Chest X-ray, PA view. Patient: 71 years old, sex F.
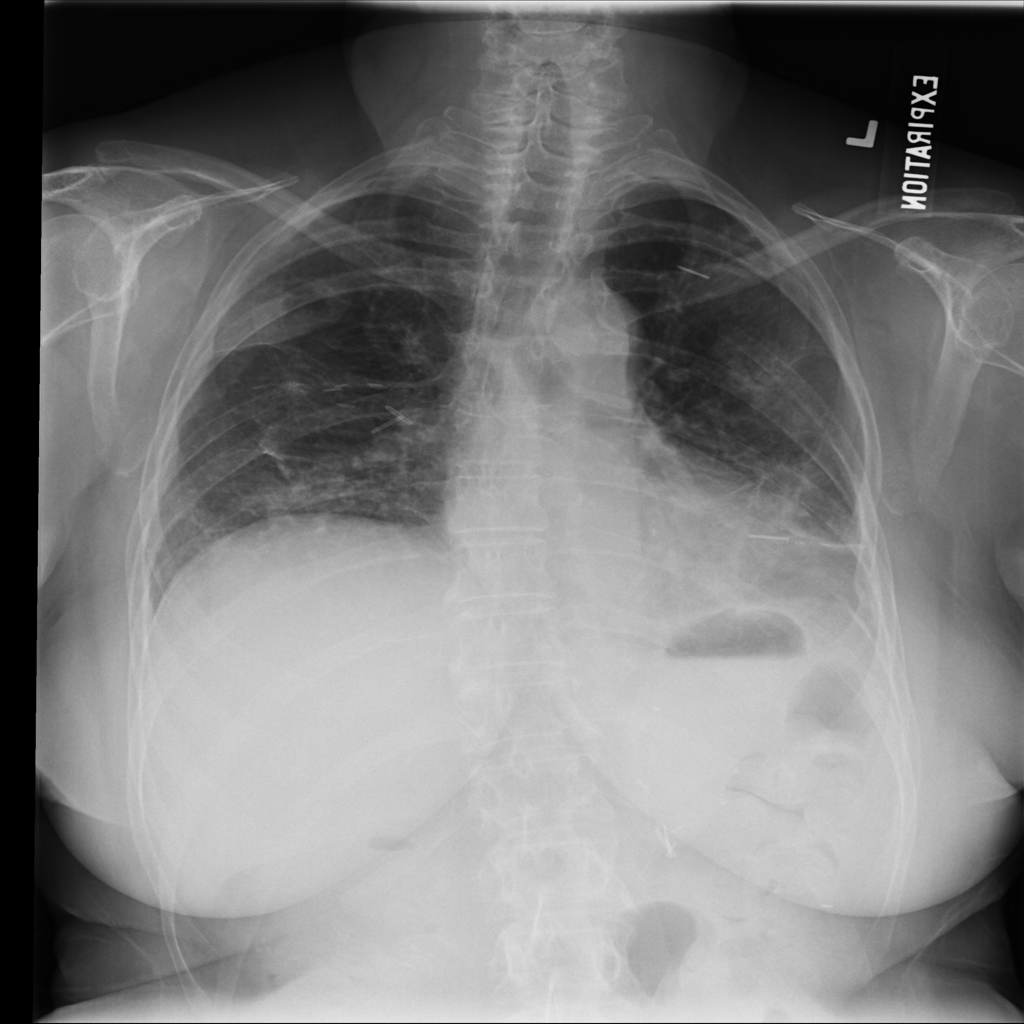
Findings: No Finding